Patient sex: F
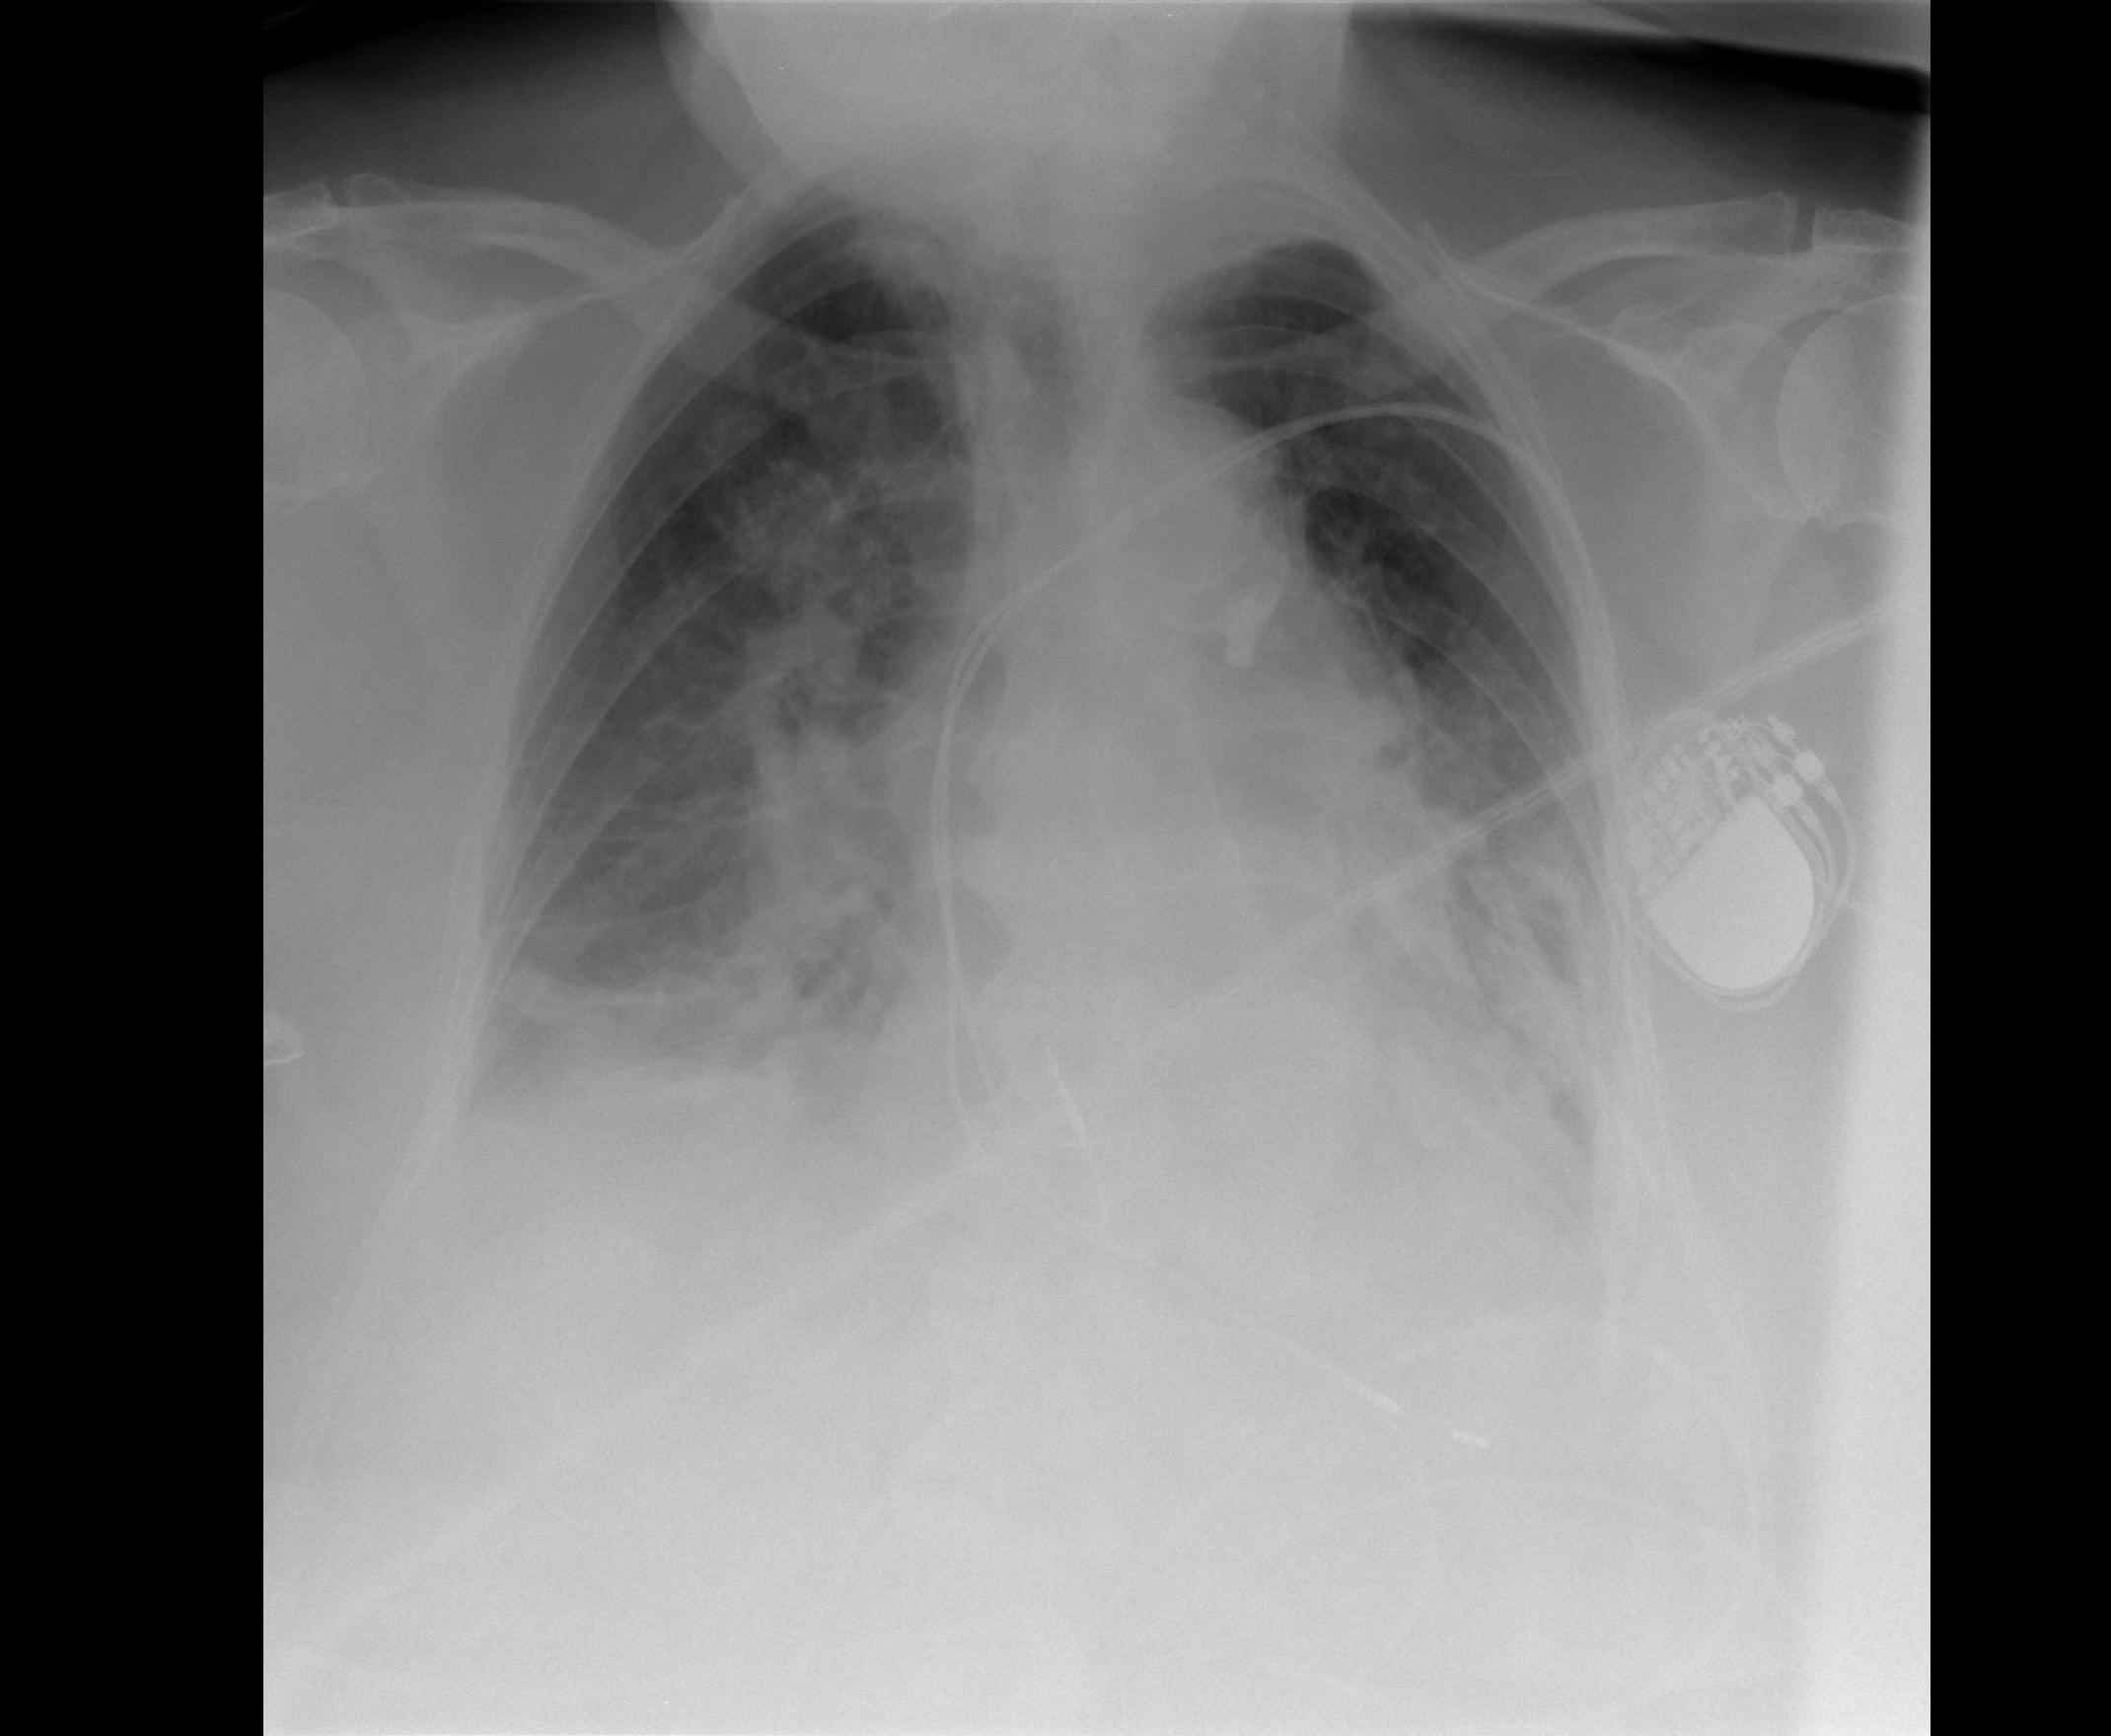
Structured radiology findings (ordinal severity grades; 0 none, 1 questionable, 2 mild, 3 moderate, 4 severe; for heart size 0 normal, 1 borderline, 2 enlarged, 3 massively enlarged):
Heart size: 2
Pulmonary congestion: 3
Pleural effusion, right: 2
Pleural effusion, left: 2
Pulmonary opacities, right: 2
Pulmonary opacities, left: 2
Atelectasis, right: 2
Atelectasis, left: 2